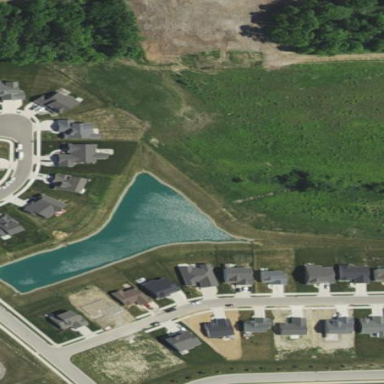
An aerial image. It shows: Retention basin used for land drainage.